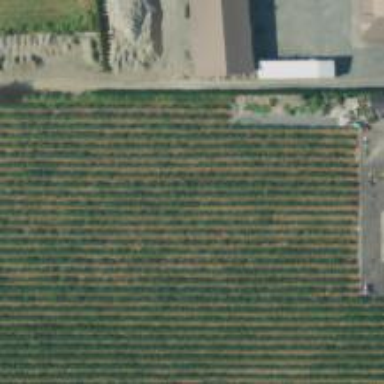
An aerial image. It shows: Orchard.